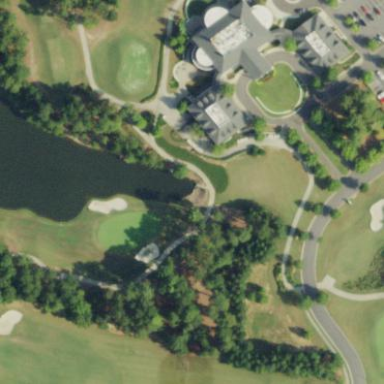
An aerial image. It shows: Rough grassy area used for golf.